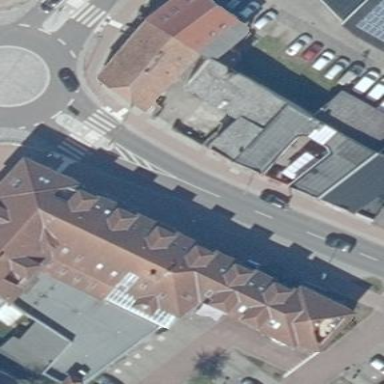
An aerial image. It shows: Red building.